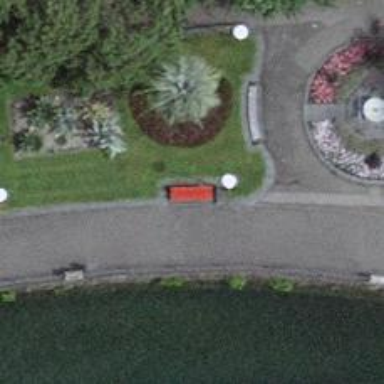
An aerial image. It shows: Red bench.